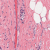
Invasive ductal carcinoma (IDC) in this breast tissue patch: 0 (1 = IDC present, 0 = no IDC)